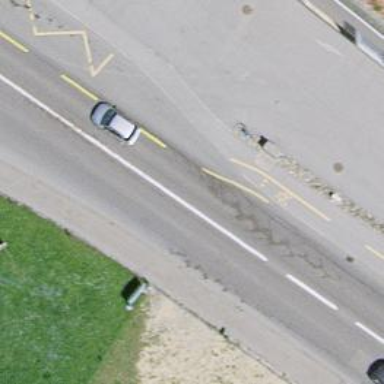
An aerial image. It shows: Asphalt road with primary highway designation. There is designated left lane for cyclists.